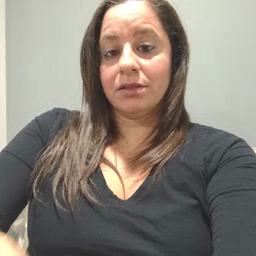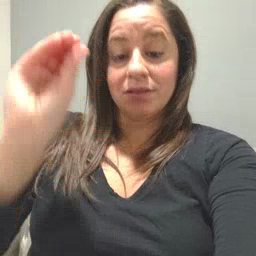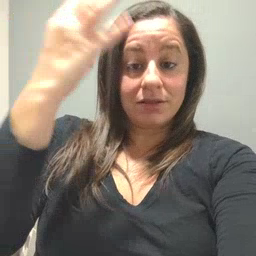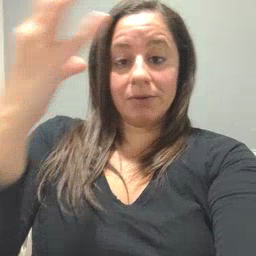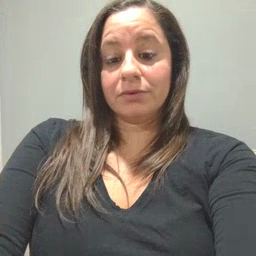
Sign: sun